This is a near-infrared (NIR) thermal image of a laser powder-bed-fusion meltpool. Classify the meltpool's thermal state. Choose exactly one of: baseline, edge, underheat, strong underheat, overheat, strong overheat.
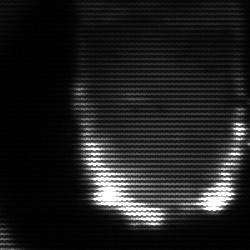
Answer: strong underheat